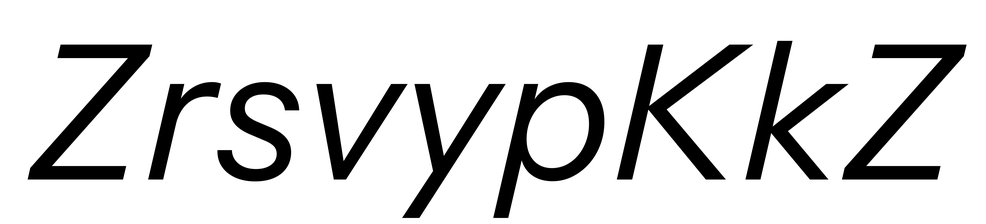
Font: InstrumentSans-Italic_Italic